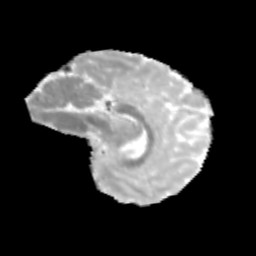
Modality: MD
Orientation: sagittal
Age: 12
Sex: male
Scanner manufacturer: siemens
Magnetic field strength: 3 T
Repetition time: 3.8 s
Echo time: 0.07 s